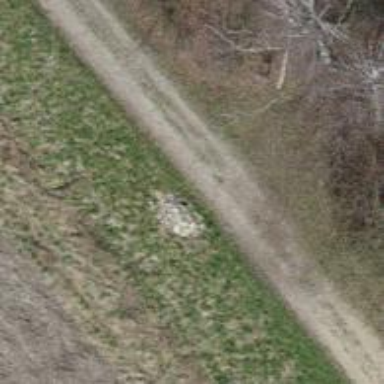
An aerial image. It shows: Gravel track with grade 3 tracktype.